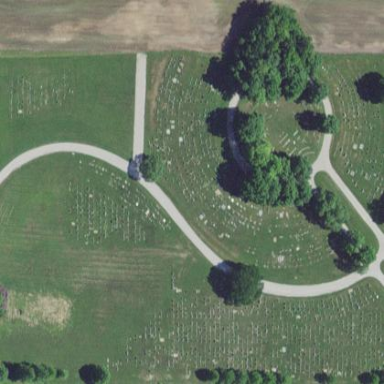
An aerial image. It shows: Cemetery.